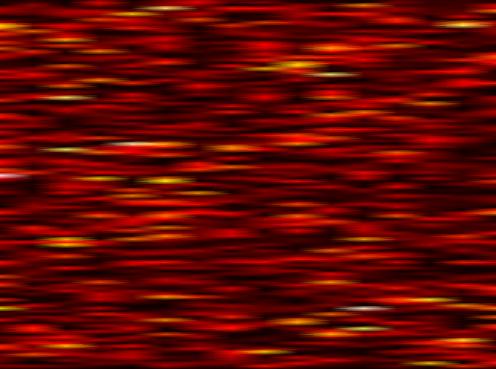
Label: OFDM